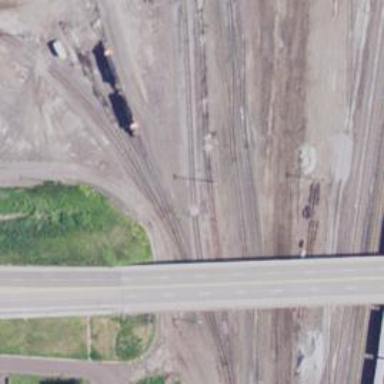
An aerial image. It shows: Railway spur service.